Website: macys
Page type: customer-info-address
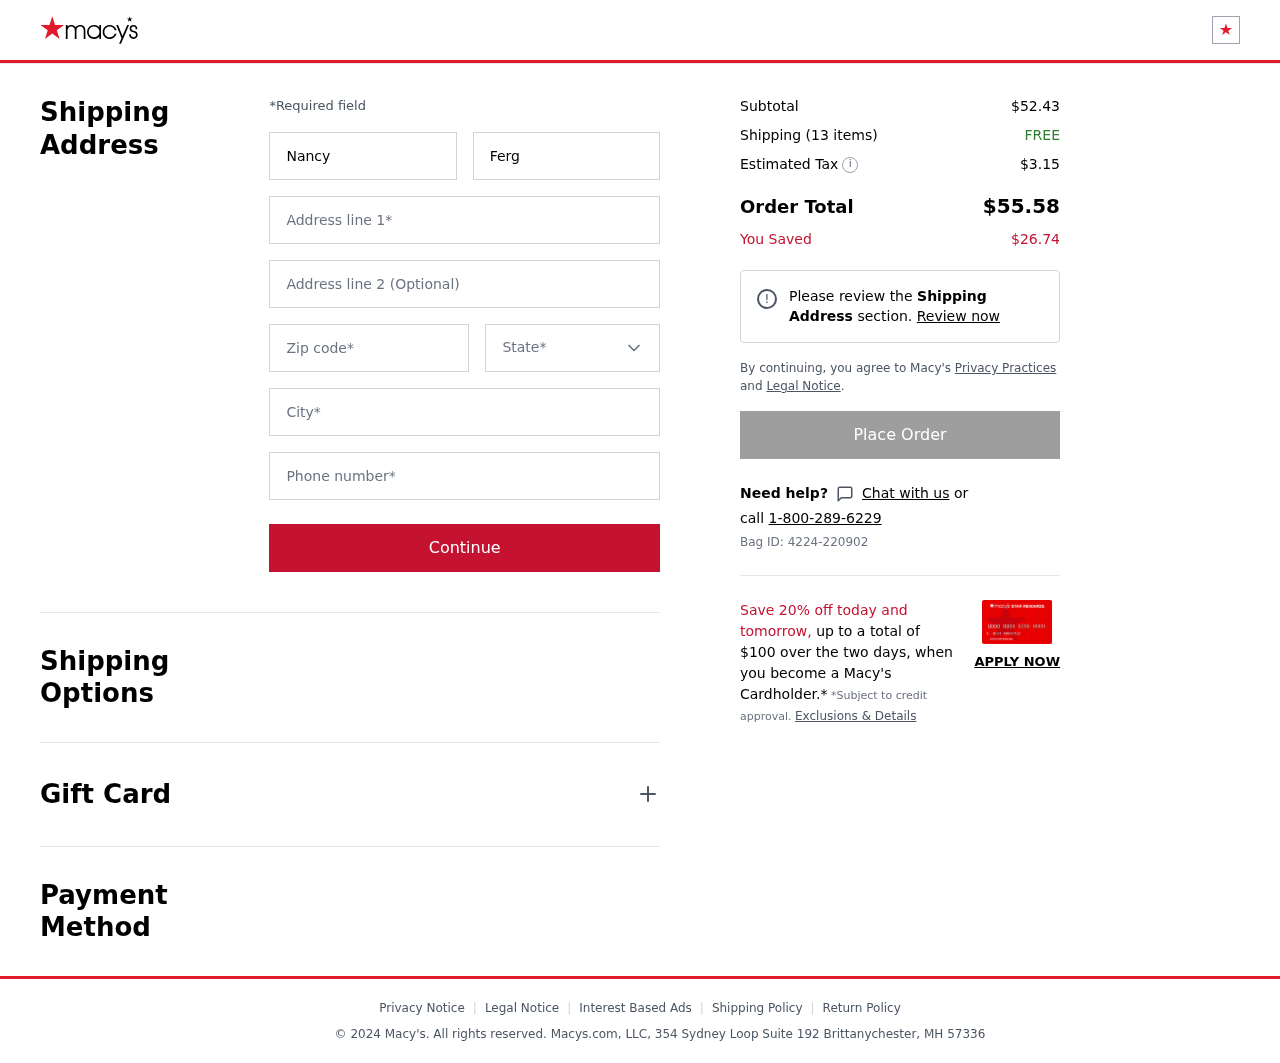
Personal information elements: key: PII_CITY
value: Brittanychester
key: PII_FIRSTNAME
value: Nancy
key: PII_LASTNAME
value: Ferguson
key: PII_PHONE
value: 4735555990
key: PII_POSTCODE
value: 57336
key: PII_STATE
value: MH
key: PII_STREET
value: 354 Sydney Loop Suite 192
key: PII_STREET2
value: Apt. 020
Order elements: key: ORDER_SUBTOTAL
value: $52.43
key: ORDER_NUM_ITEMS
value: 13
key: ORDER_SHIPPING_COST
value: FREE
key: ORDER_TAX
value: $3.15
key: ORDER_TOTAL
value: $55.58
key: ORDER_SAVINGS
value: $26.74
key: ORDER_BAG_ID
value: Bag ID: 4224-220902